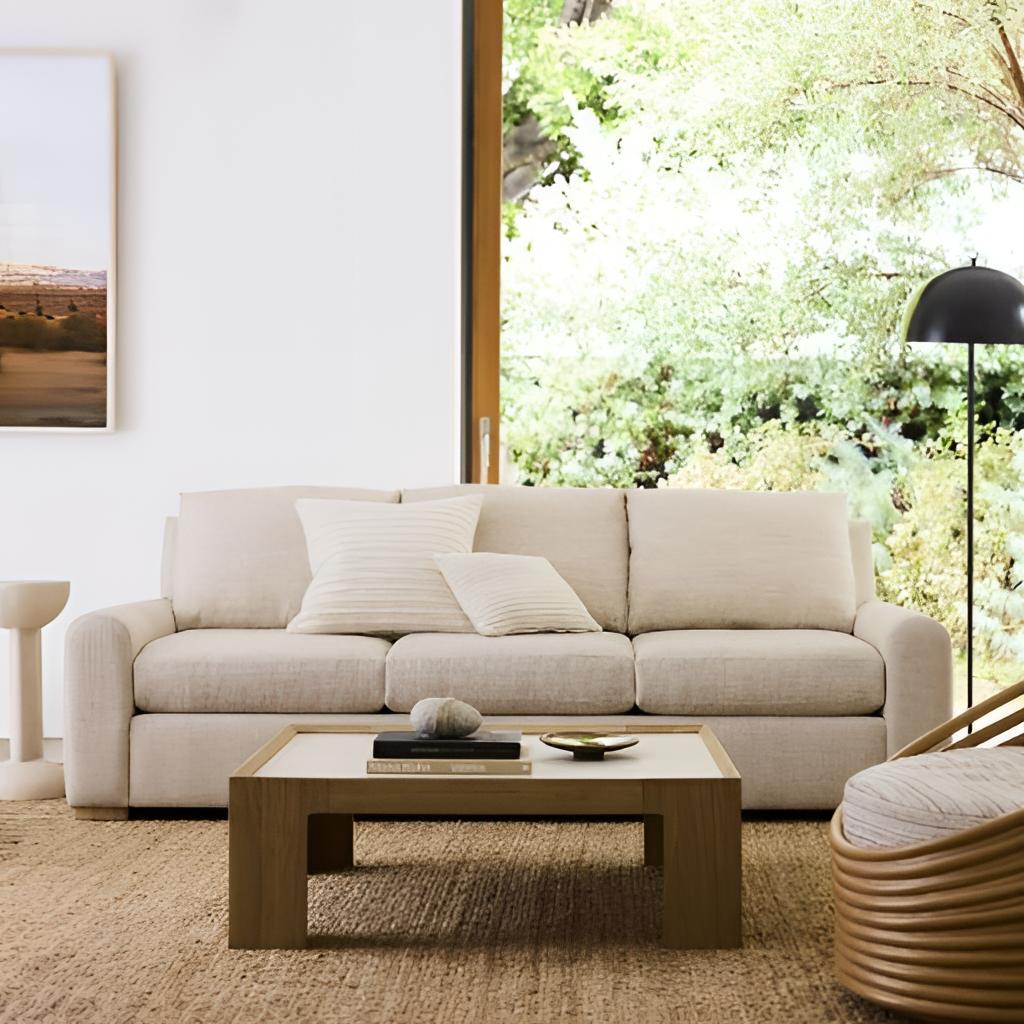
living room, beige fabric sofa, contemporary, jute flooring, with weave pattern, paint wallpaper, with solid pattern